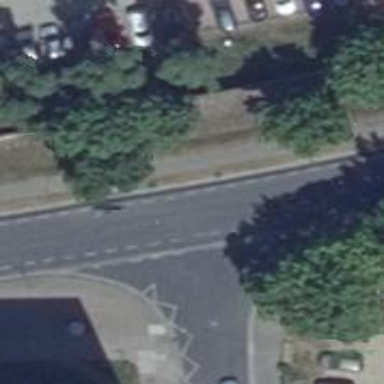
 and designated cycle lane on both sides as well."